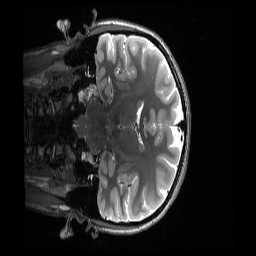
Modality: T2w
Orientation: coronal
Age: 24
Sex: female
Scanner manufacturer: siemens
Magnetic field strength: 3 T
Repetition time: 3.2 s
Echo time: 0.563 s